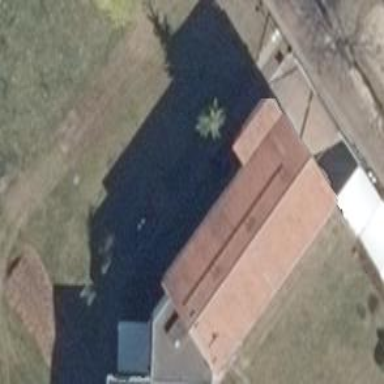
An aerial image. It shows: View of roof of building.